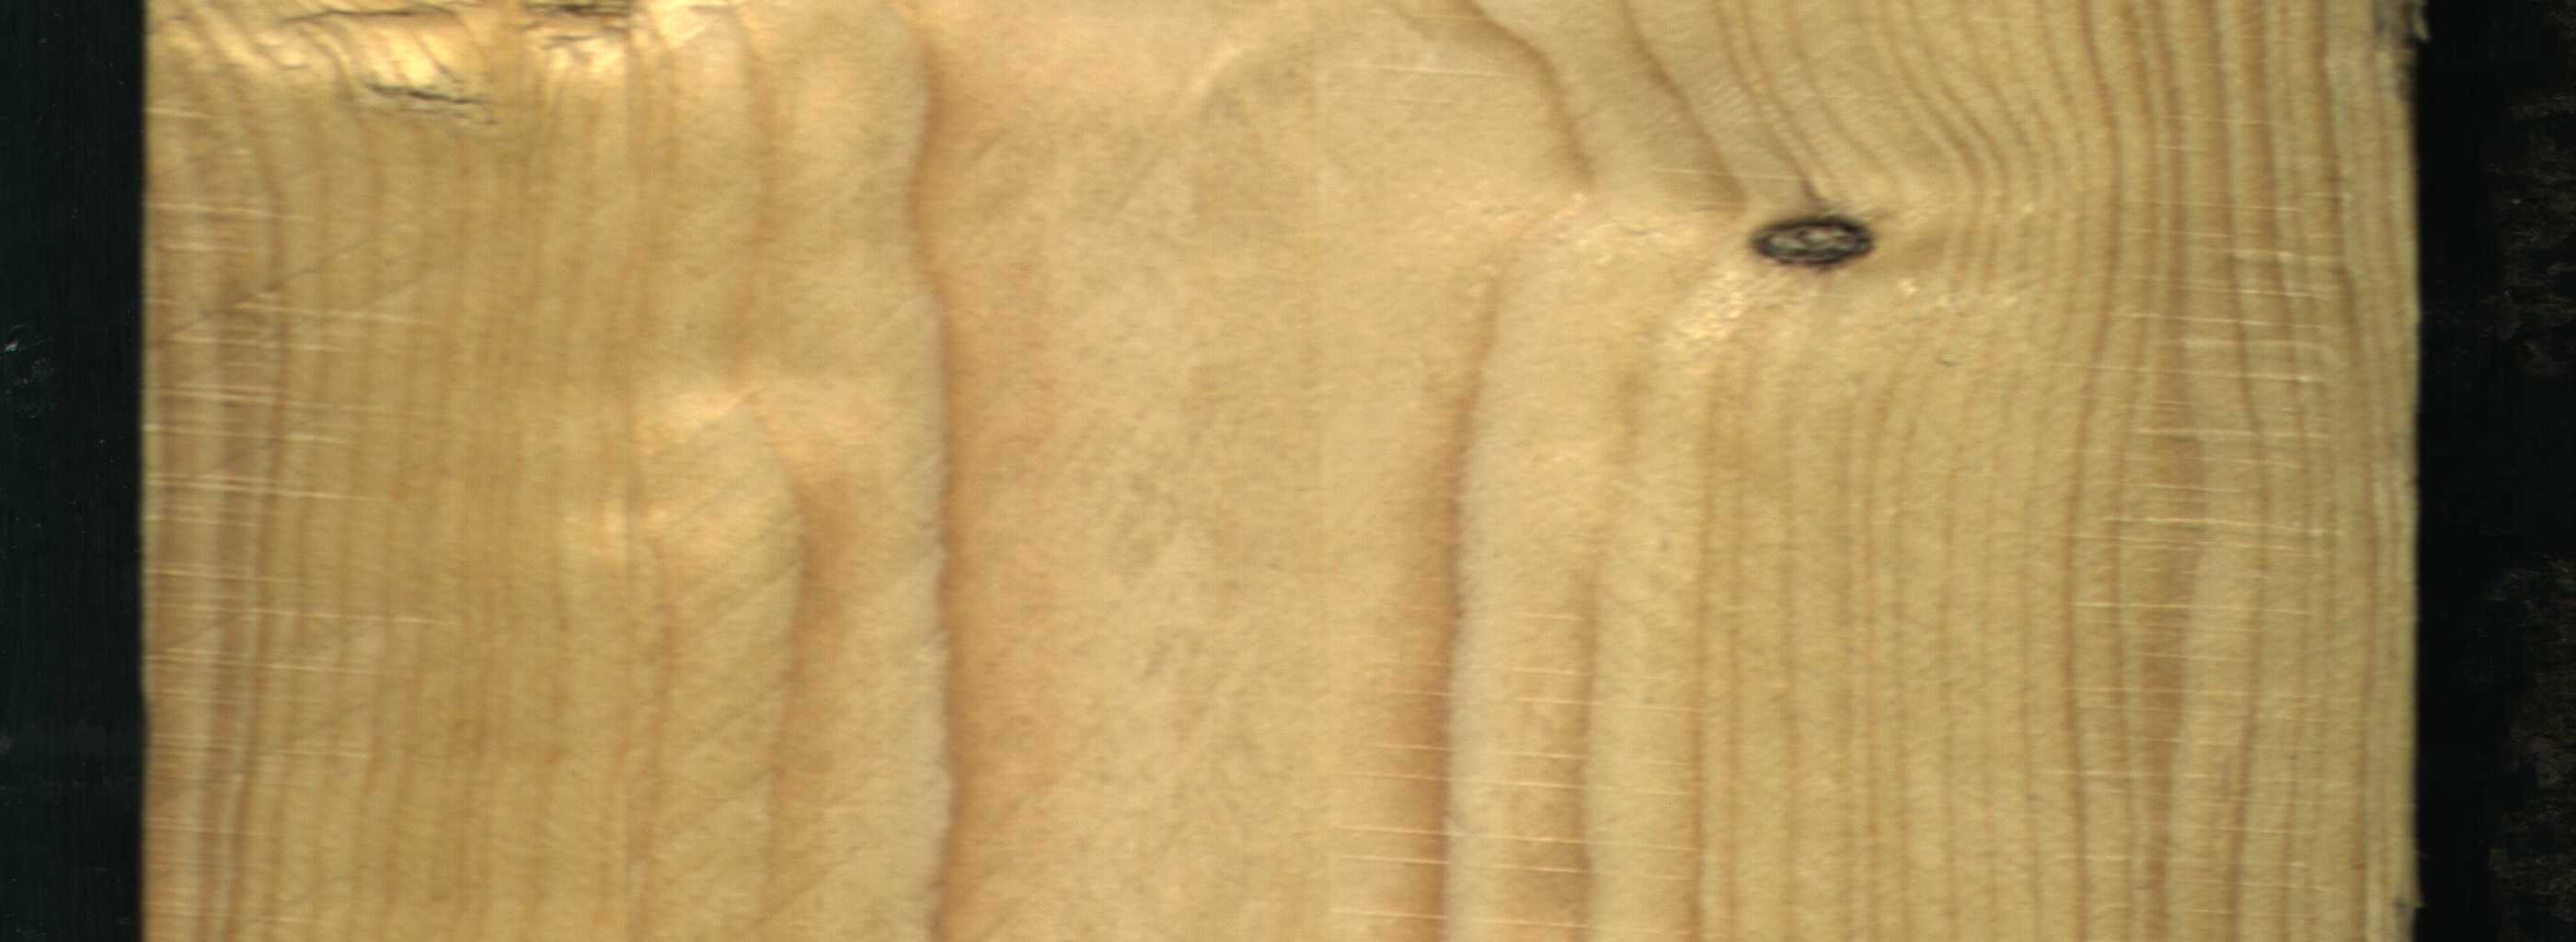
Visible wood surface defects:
Dead_Knot
Live_Knot